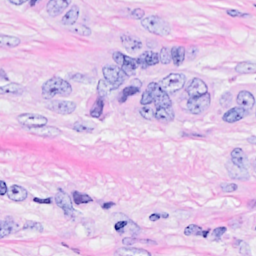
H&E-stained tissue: Breast